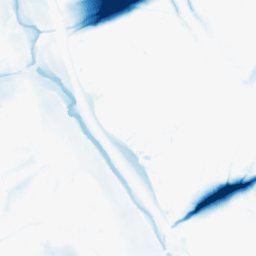
Category: morphological
Decomposition family: morphological_ellipse
Decomposition parameters: operation: closing
width: 50
height: 50
Upsampling method: bicubic_3x
Upsampling parameters: scale: 3
Upsampling scale: 3